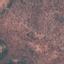
Land use / land cover class: HerbaceousVegetation